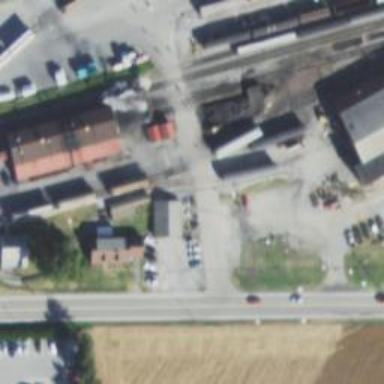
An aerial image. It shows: Preserved railway yard with rails.